Field crop: maize
Growth stage: 2
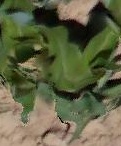
Species: maize